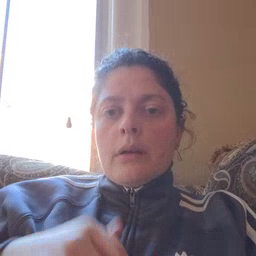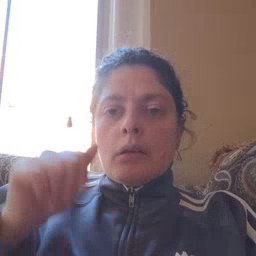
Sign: aunt